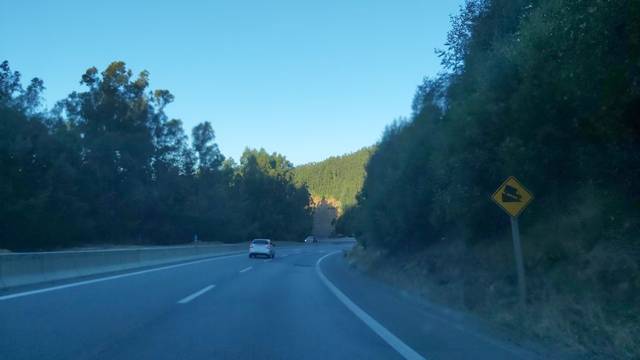
Region: Chile
Coordinates: -37.12, -73.151